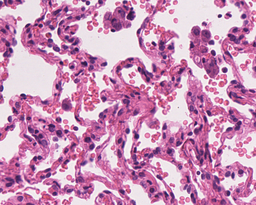
Tumor epithelial tissue: no
Tumor-associated stroma tissue: no
Normal tissue: yes